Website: macys
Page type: delivery-shipping
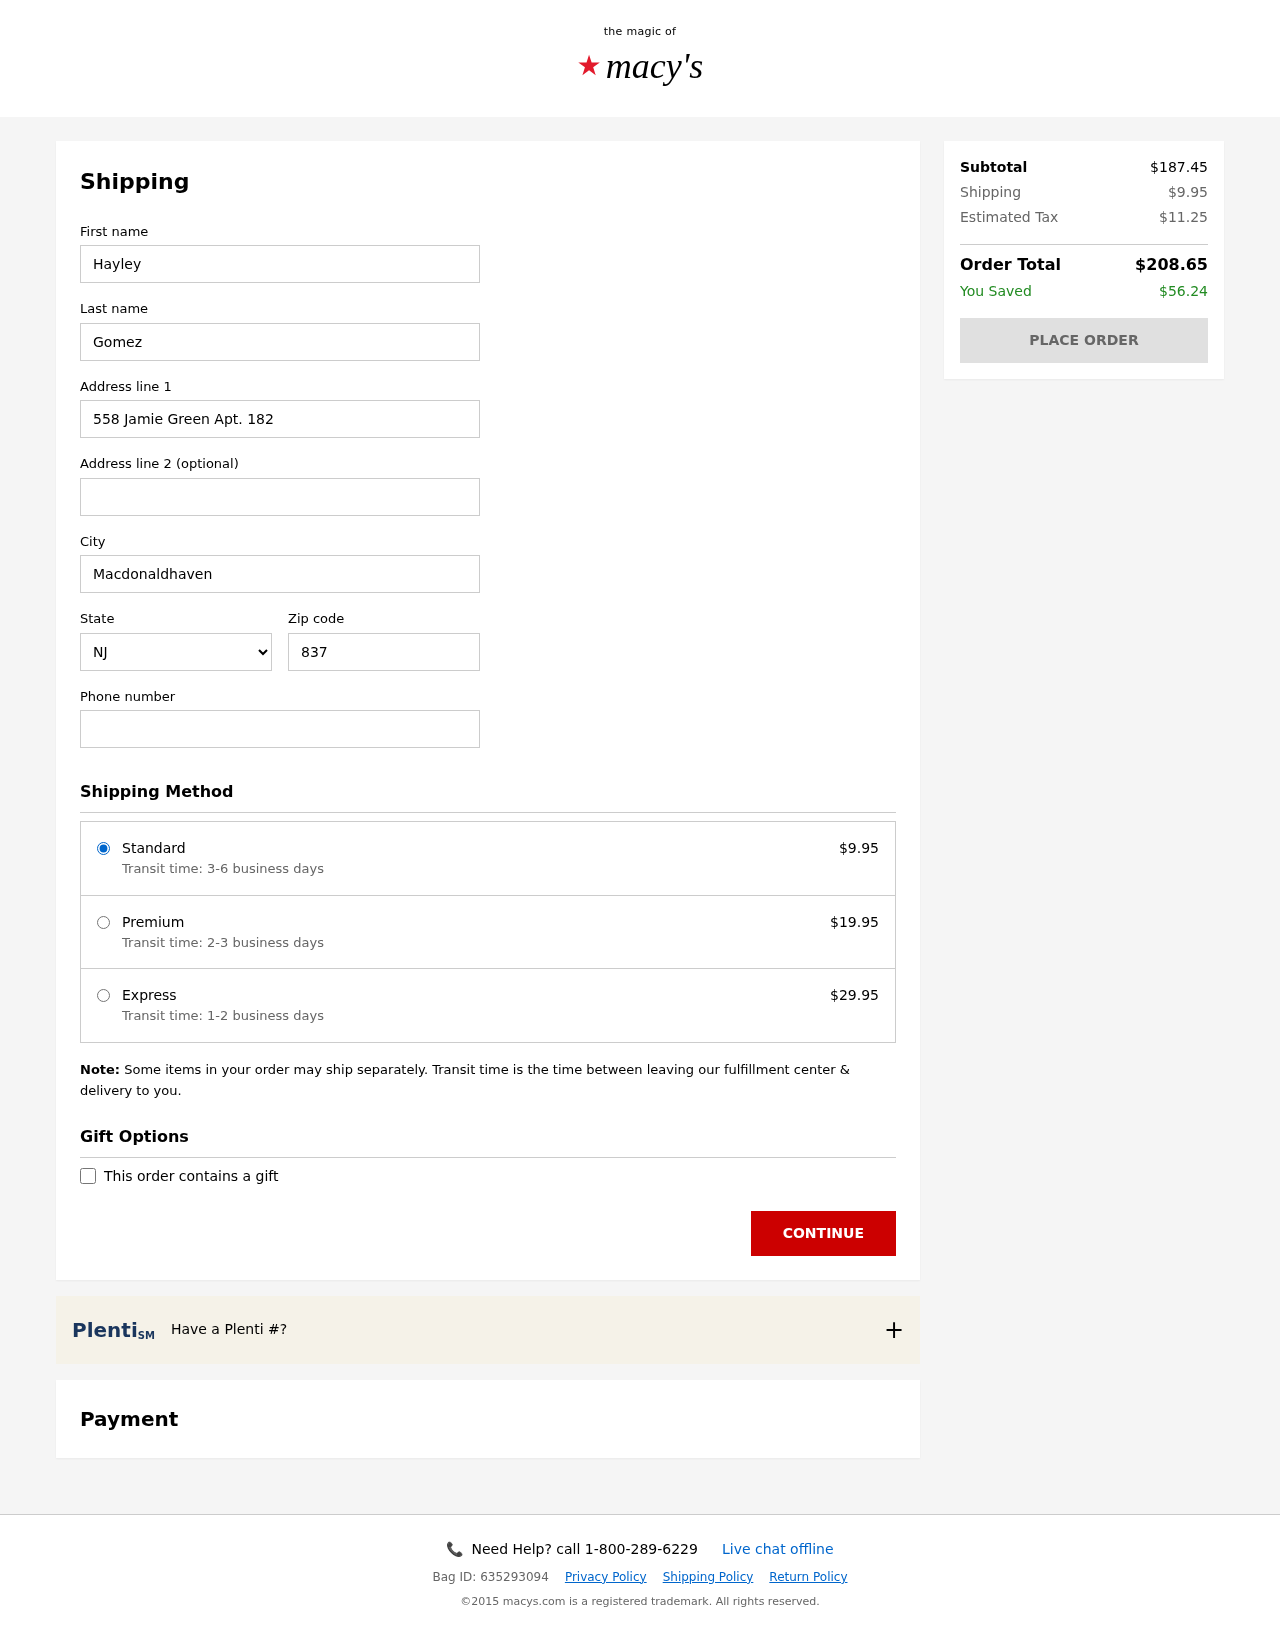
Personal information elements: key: PII_CITY
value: Macdonaldhaven
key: PII_FIRSTNAME
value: Hayley
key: PII_LASTNAME
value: Gomez
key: PII_PHONE
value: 7042411398
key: PII_POSTCODE
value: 83790
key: PII_STATE_ABBR
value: NJ
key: PII_STREET
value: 558 Jamie Green Apt. 182
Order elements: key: ORDER_SHIPPING_COST
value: $9.95
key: ORDER_SHIPPING_PREMIUM
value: $19.95
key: ORDER_SHIPPING_EXPRESS
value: $29.95
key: ORDER_SUBTOTAL
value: $187.45
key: ORDER_TAX
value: $11.25
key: ORDER_TOTAL
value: $208.65
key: ORDER_SAVINGS
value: $56.24